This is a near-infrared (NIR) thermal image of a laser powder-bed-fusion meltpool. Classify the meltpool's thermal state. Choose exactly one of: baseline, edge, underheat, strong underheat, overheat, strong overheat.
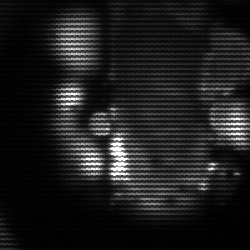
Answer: strong underheat